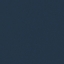
Land use / land cover class: SeaLake